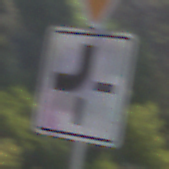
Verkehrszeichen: VerlaufVorfahrtsstrasse2
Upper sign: VorfahrtGewaehren
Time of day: MorningAfternoon
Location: Outdoor (Nature)
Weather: Clear
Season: NotSpecified
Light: Natural